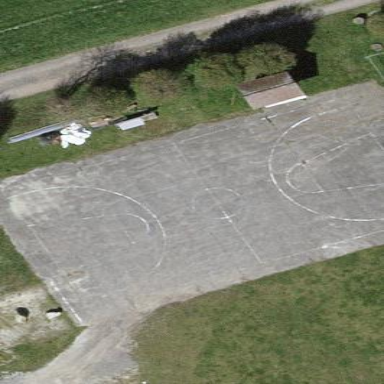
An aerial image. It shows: Basketball court located in leisure land pitch.